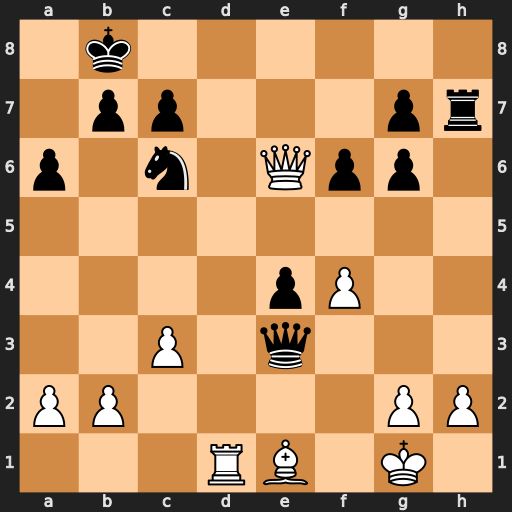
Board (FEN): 1k6/1pp3pr/p1n1Qpp1/8/4pP2/2P1q3/PP4PP/3RB1K1
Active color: w
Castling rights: -
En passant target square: -
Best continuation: Bf2 Qxf2+ Kxf2